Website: lowes
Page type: customer-info-address
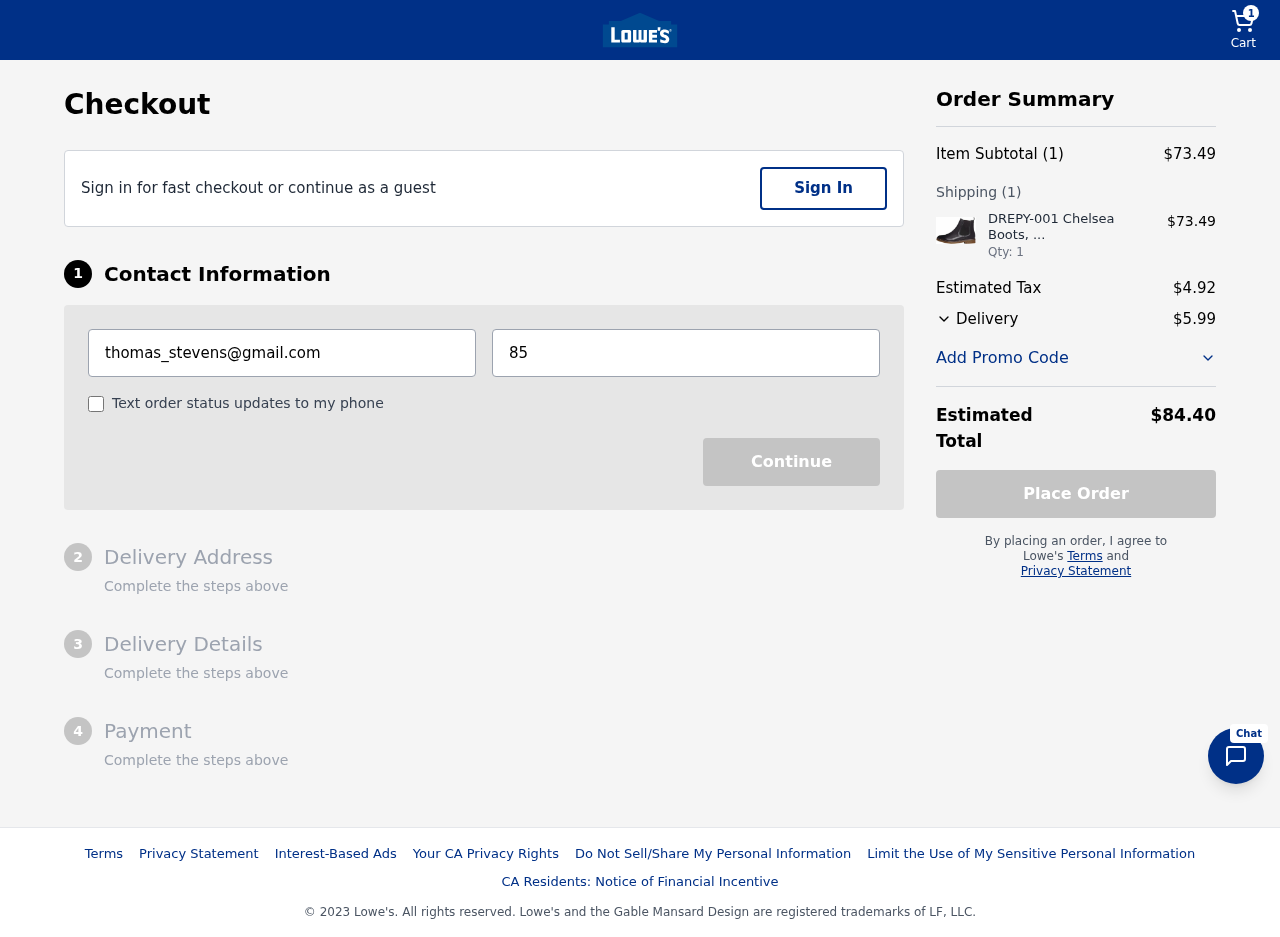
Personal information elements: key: PII_EMAIL
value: thomas_stevens@gmail.com
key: PII_PHONE
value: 8569965903
Product elements: key: PRODUCT1_NAME
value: DREPY-001 Chelsea Boots, Black, 3/3.5 UK
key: PRODUCT1_PRICE
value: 73.49
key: PRODUCT1_QUANTITY
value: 1
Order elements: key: ORDER_NUM_ITEMS
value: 1
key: ORDER_SUBTOTAL
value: $73.49
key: ORDER_NUM_ITEMS2
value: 1
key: ORDER_TAX
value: $4.92
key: ORDER_SHIPPING_COST
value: $5.99
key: ORDER_TOTAL
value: $84.40